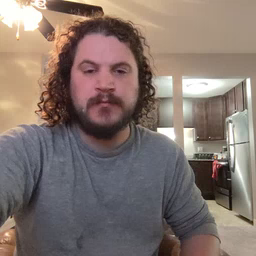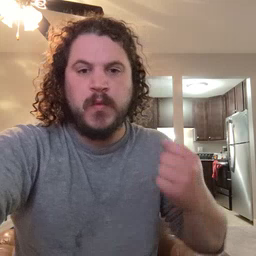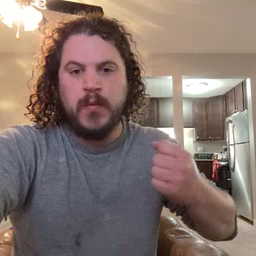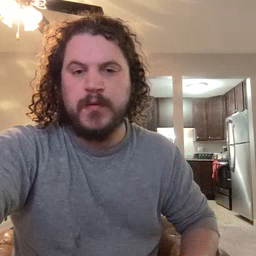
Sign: car